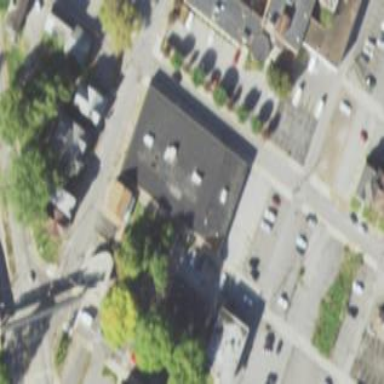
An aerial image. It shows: Building used as fitness center.